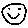
Label: smiley face